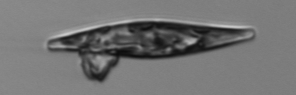
Label: Pleurosigma